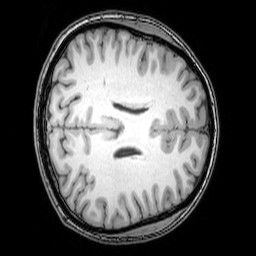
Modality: T1w
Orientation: axial
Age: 24
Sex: female
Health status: healthy
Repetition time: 0.081 s
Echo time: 0.037 s